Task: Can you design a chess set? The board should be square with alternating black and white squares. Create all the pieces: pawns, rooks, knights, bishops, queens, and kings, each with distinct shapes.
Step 1581:
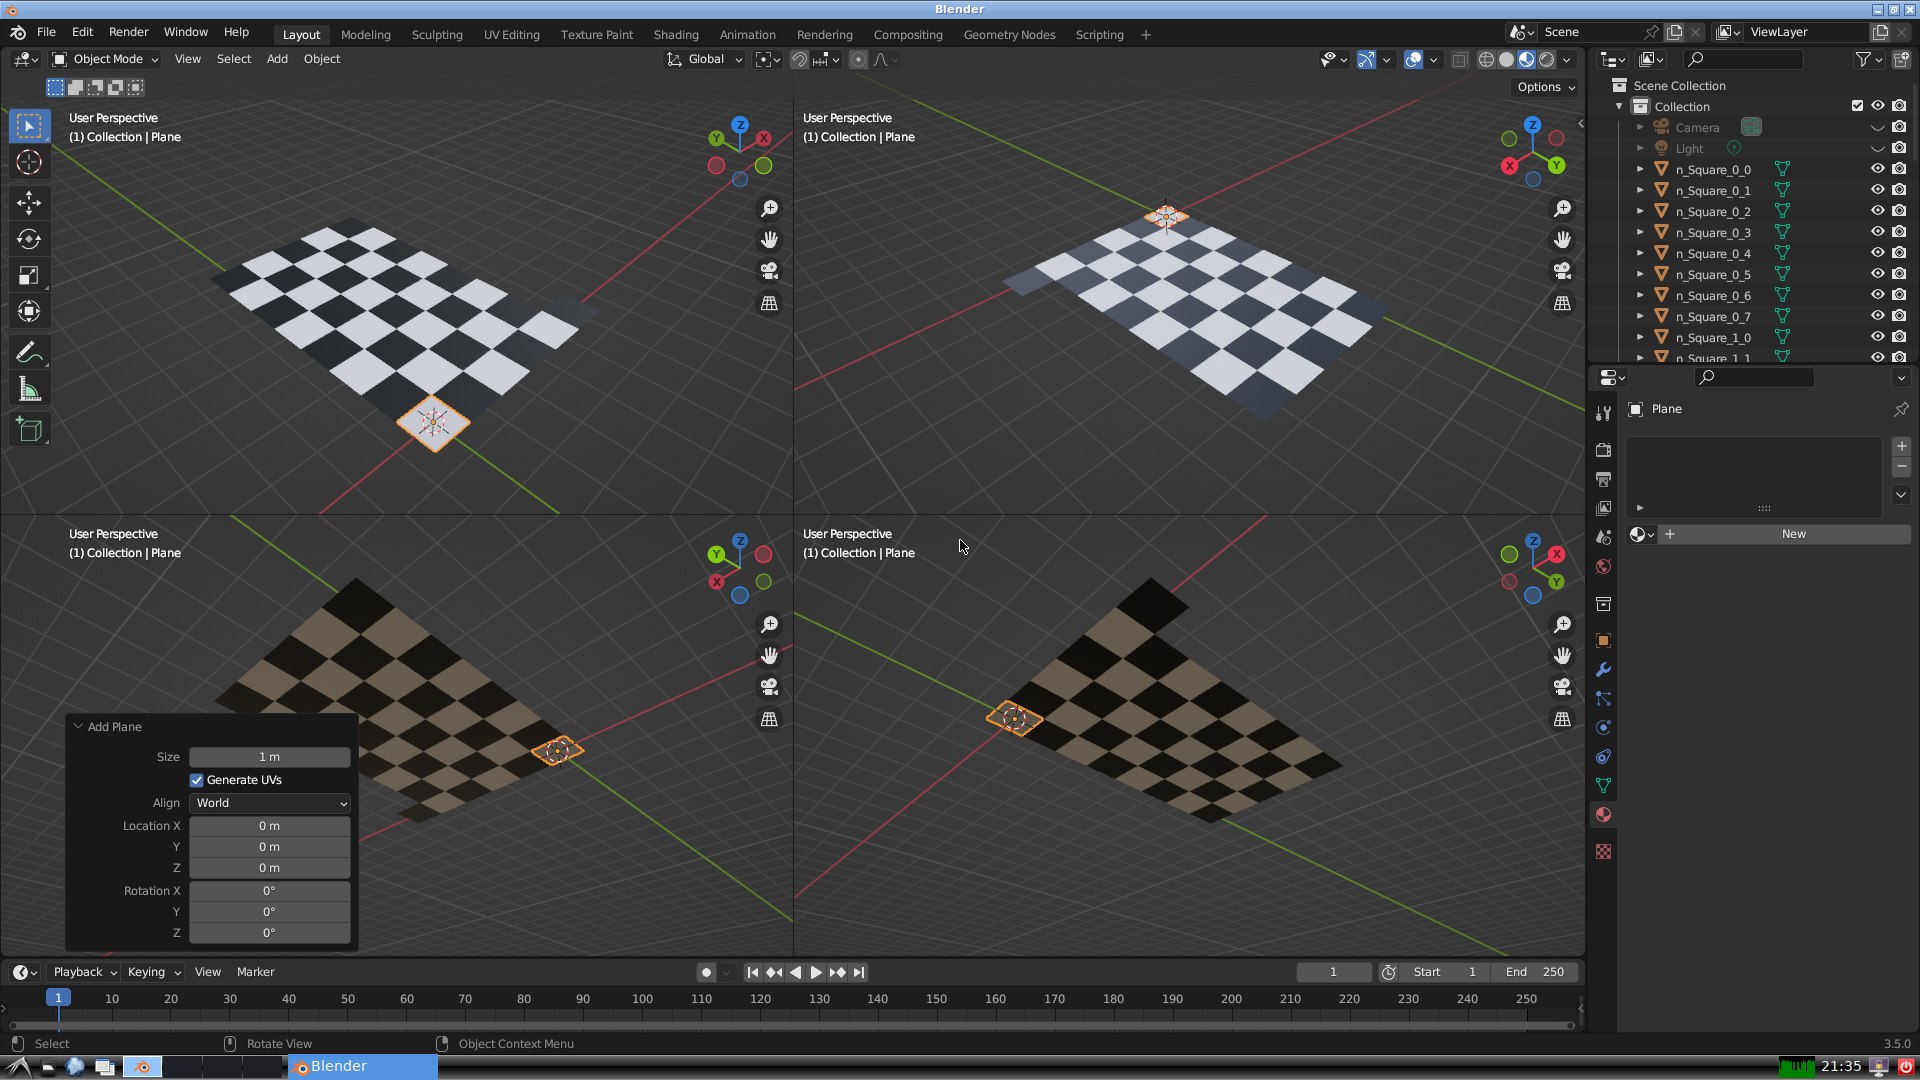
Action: {"mouse_move": [270, 826]}